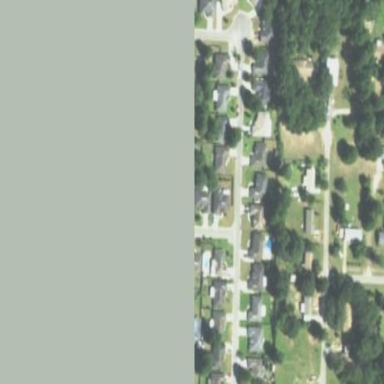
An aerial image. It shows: Residential area composed of single-family homes.